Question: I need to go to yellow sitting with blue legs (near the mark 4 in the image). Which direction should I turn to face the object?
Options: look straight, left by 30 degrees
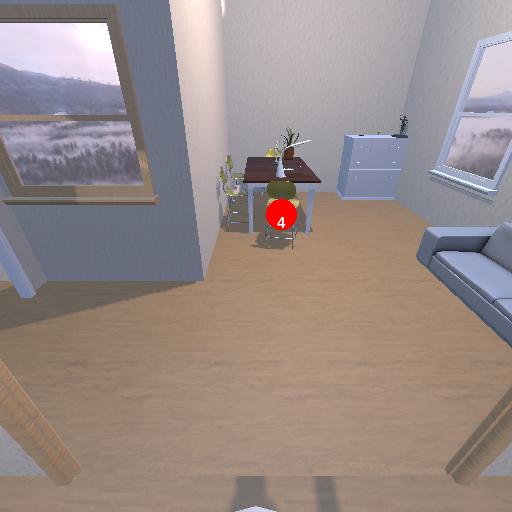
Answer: look straight